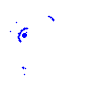
Particle: pion